【题型】选择题　【知识点】立体几何　【难度】easy
在等腰直角 $\triangle ABC$ 中，$AB \perp AC$，$BC = 2$，$M$ 为 $BC$ 中点，$N$ 为 $AC$ 中点，$D$ 为 $BC$ 边上一个动点，$\triangle ABD$ 沿 $AD$ 翻折使 $BD \perp DC$，点 $A$ 在平面 $BCD$ 上的投影为点 $O$，当点 $D$ 在 $BC$ 上运动时，以下说法错误的是（ ）

\noindent A. 线段 $NO$ 为定长 \quad\quad\quad\quad B. $\angle AMO + \angle ADB > 180^\circ$

\noindent C. 线段 $CO$ 的长 $|CO| \in [1, \sqrt{2})$ \quad\quad\quad\quad D. 点 $O$ 的轨迹是圆弧
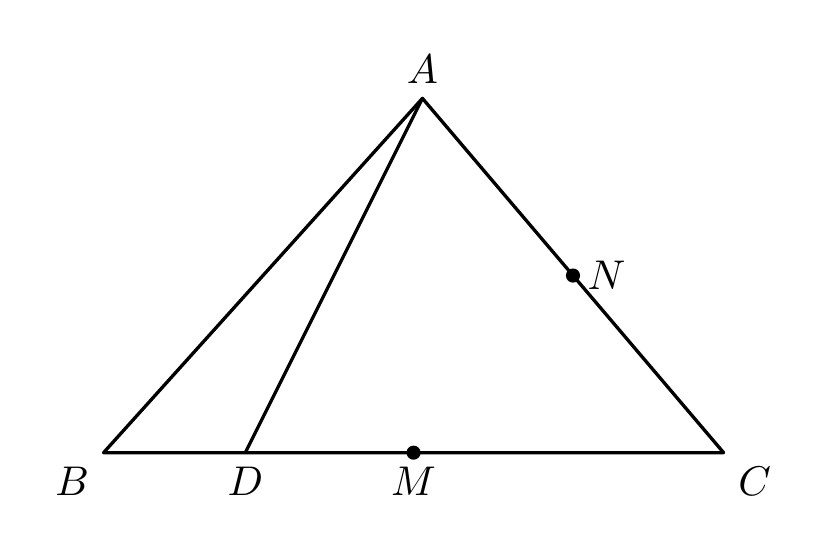
【解答】
\noindent \textbf{【答案】} B

\vspace{1em}

\noindent \textbf{【解析】} 如图所示，

\noindent 对于 A 中，在 $\triangle AOC$ 为直角三角形，$ON$ 为斜边 $AC$ 上的中线，$ON = \frac{1}{2}AC$ 为定长，即 A 正确；

\noindent 对于 C 中，点 $D$ 在 $M$ 时，此时点 $O$ 与 $M$ 点重合，此时 $AO = 1$，$CO = 1$，此时 $|CO| \in [1, \sqrt{2})$，即正确；

\noindent 对于 D，由 A 可知，根据圆的定义可知，点 $O$ 的轨迹是圆弧，即 D 正确；故选 B.

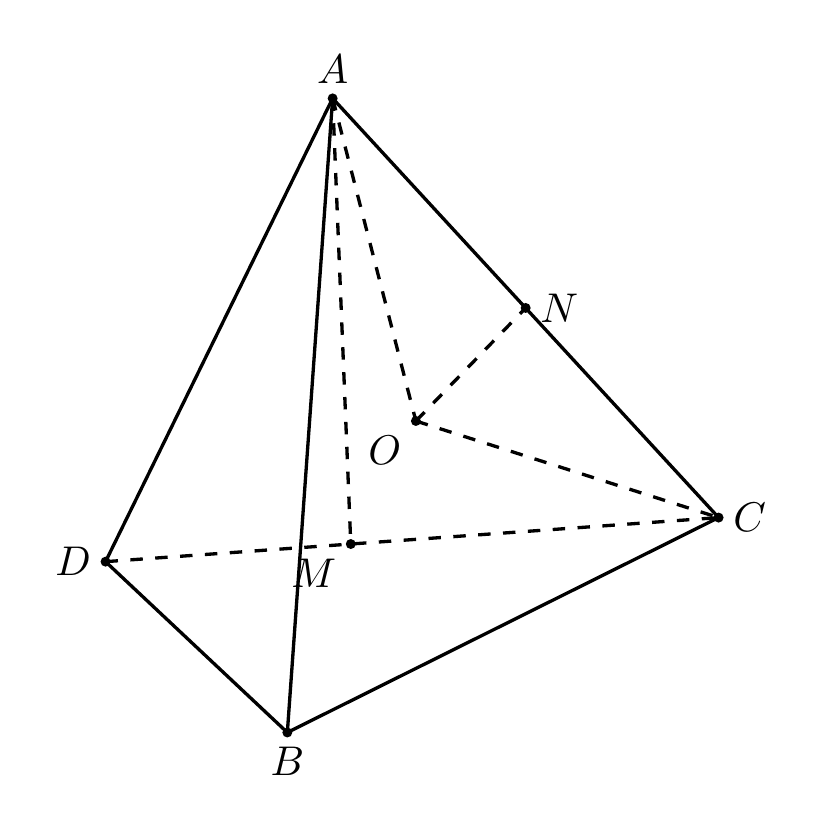